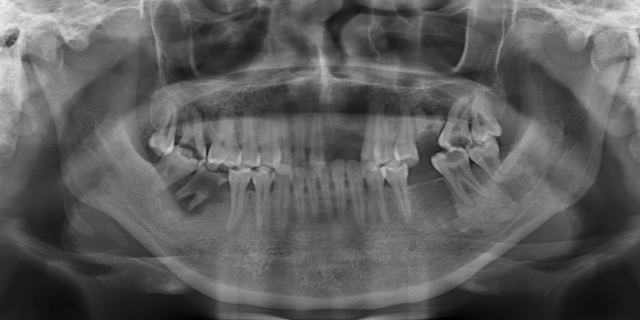
adult